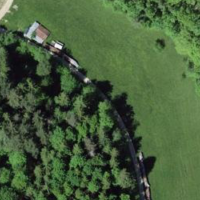
EUNIS habitat code: 41
Species observed at this site:
Euonymus europaeus